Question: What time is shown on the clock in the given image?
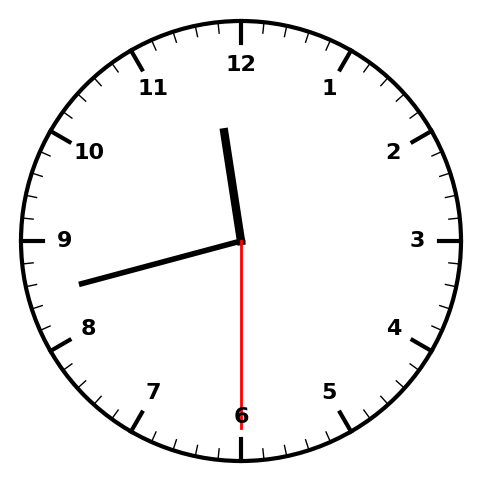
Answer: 11:42:30